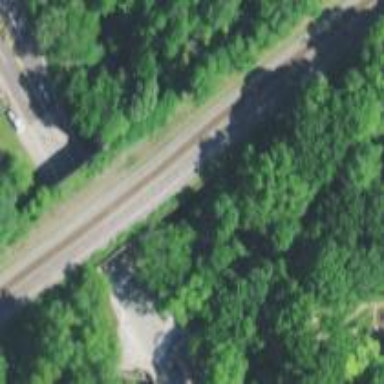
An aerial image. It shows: Railway bridge.